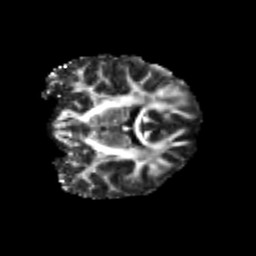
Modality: FA
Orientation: coronal
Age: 23
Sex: female
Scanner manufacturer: siemens
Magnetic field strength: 3 T
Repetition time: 3.5 s
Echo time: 0.113 s